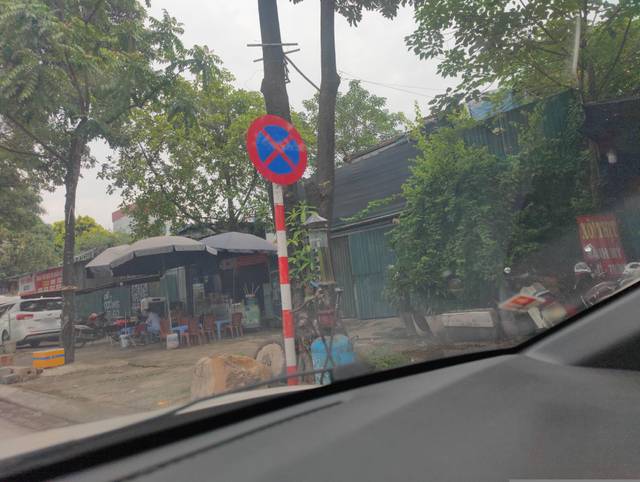
Region: Vietnam
Coordinates: 21.003, 105.782